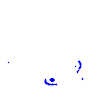
Particle: kaon